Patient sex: M
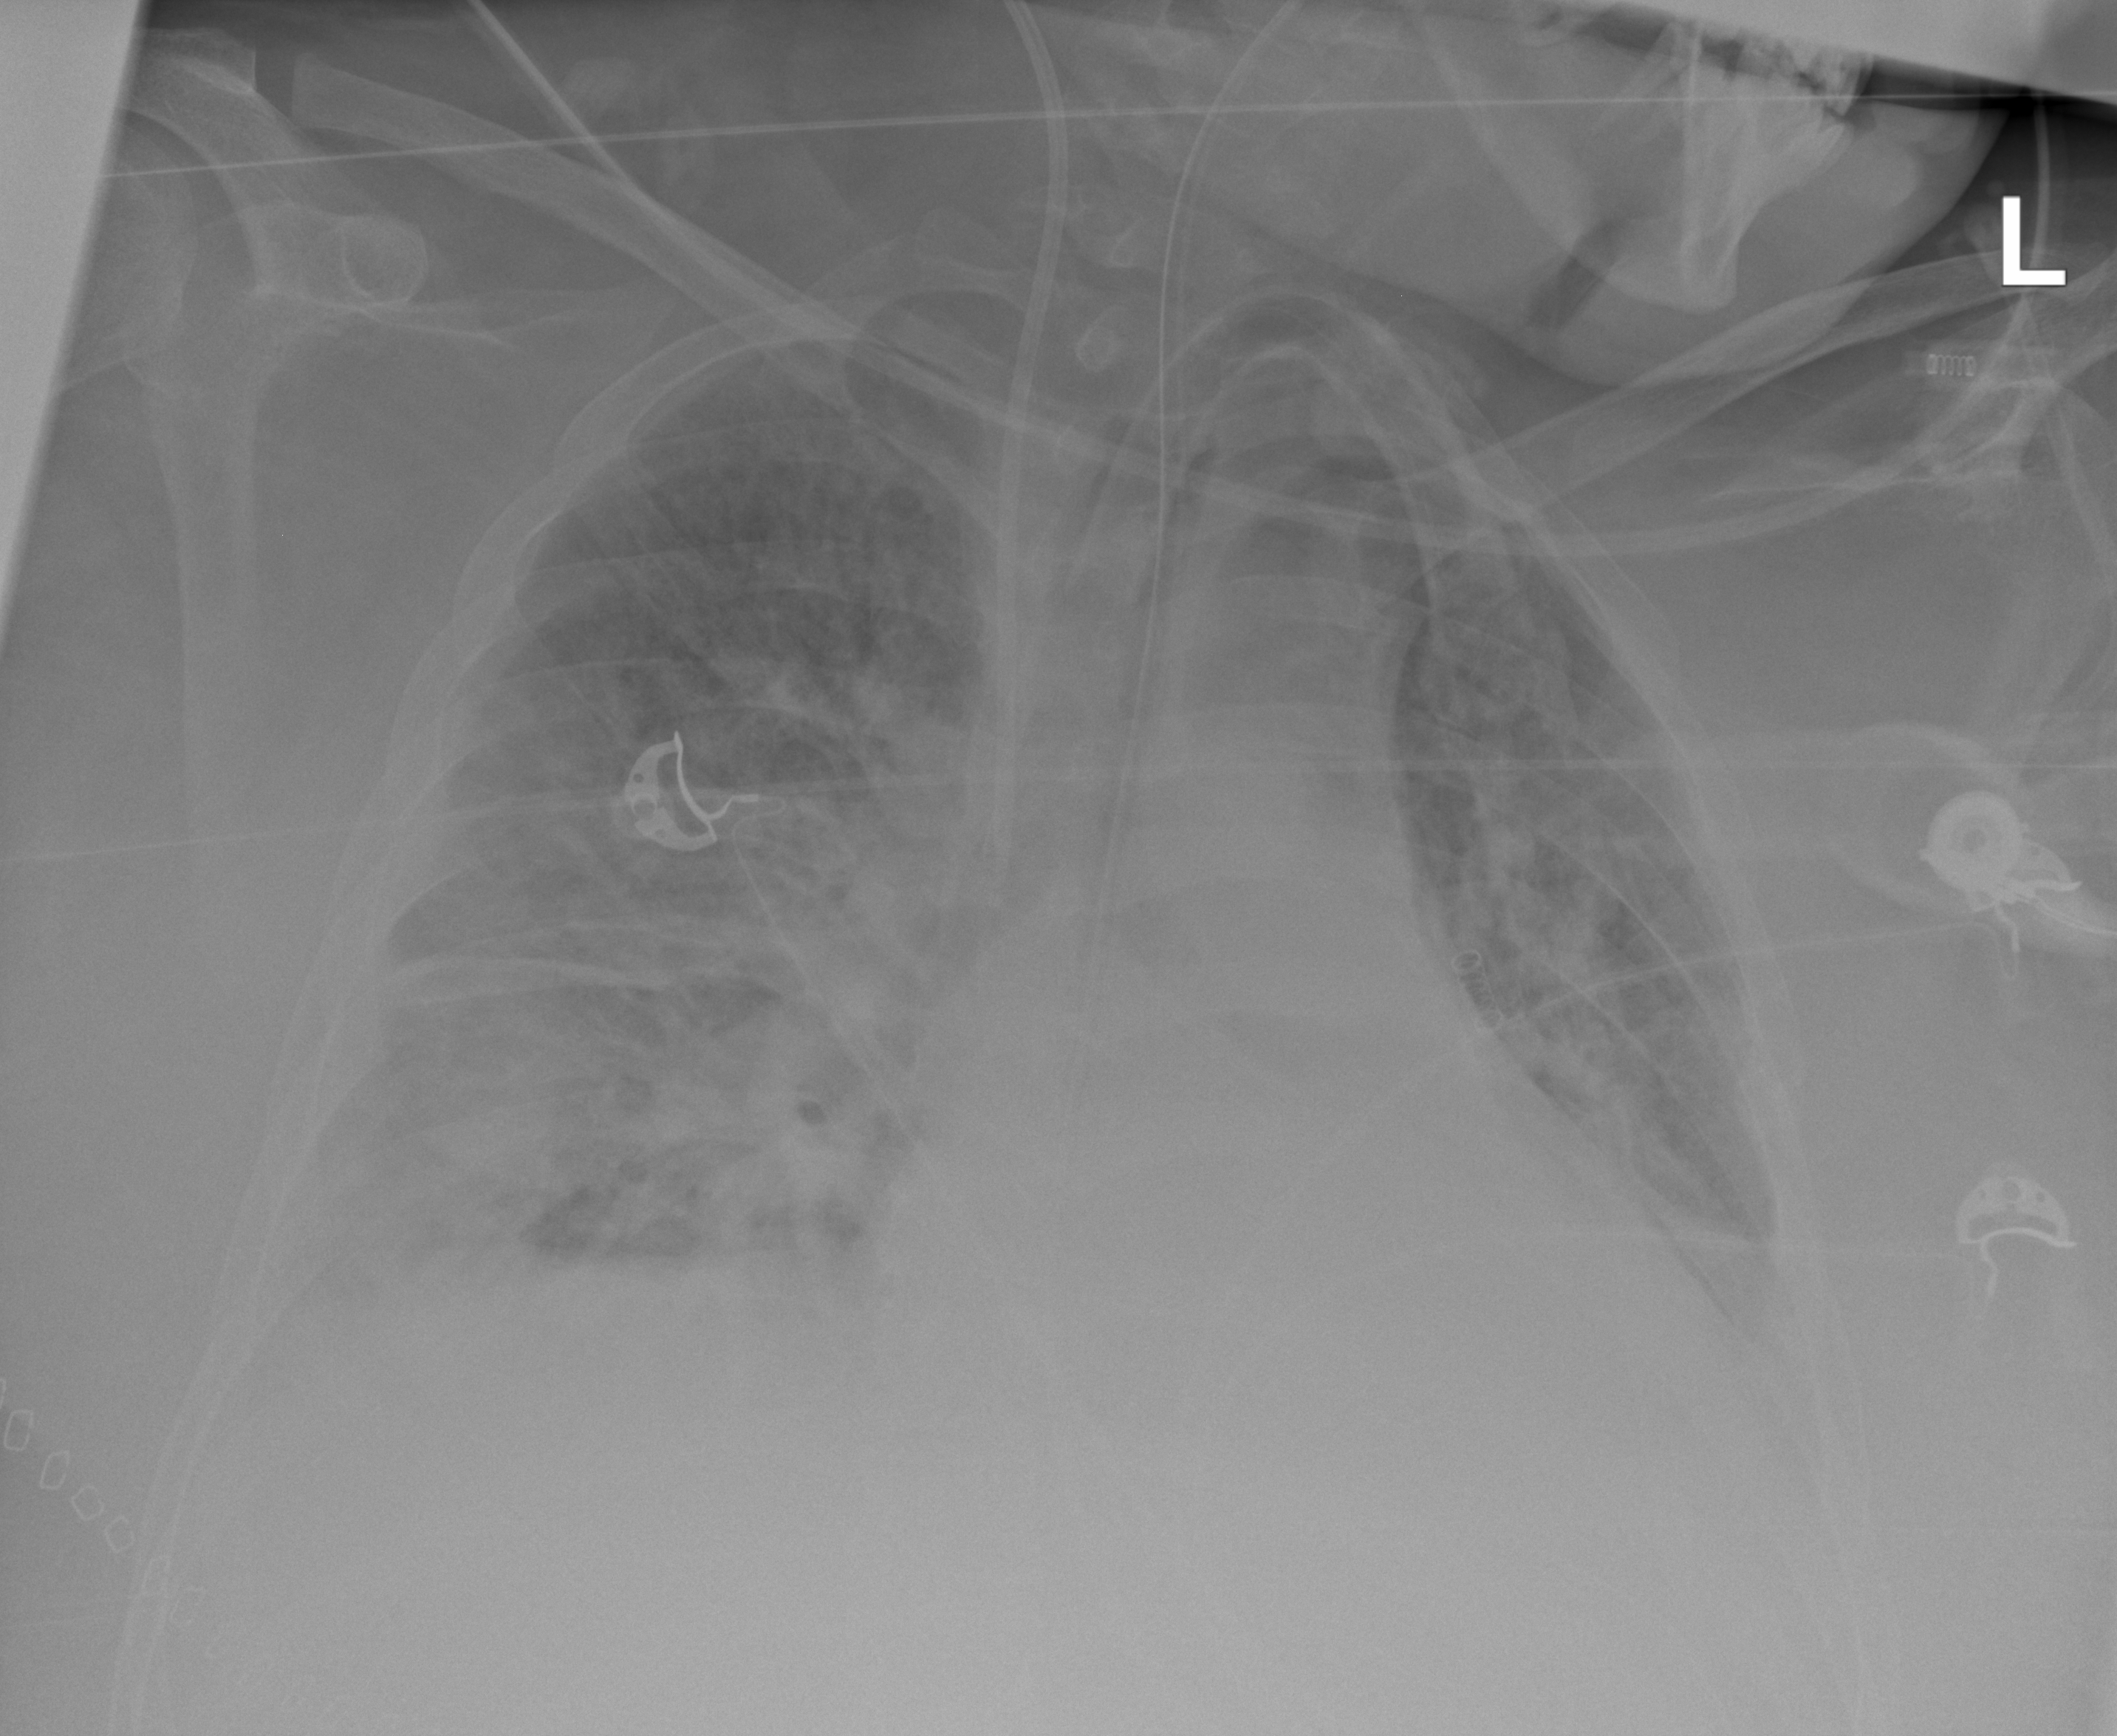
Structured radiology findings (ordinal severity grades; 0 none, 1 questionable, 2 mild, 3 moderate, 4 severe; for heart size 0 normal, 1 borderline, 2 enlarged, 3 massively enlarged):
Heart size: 2
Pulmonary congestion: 2
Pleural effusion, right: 2
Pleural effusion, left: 2
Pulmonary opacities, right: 2
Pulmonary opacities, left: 2
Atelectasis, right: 2
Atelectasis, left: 2